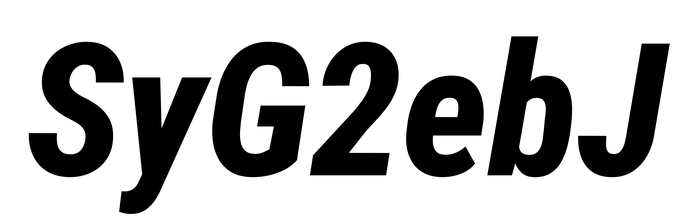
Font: Roboto-Italic_Condensed_ExtraBold_Italic